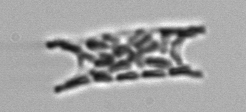
Label: Eucampia